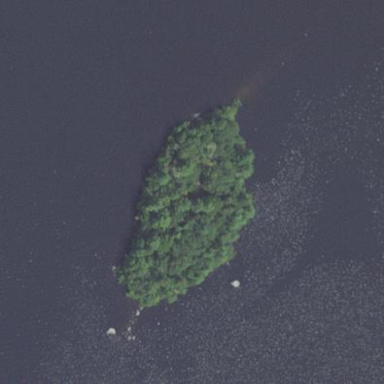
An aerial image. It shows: Islet.